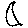
Label: moon